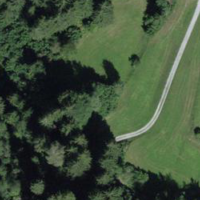
EUNIS habitat code: 43
Species observed at this site:
Eristalis tenax
Dactylorhiza maculata
Zygaena lonicerae
Salvia pratensis